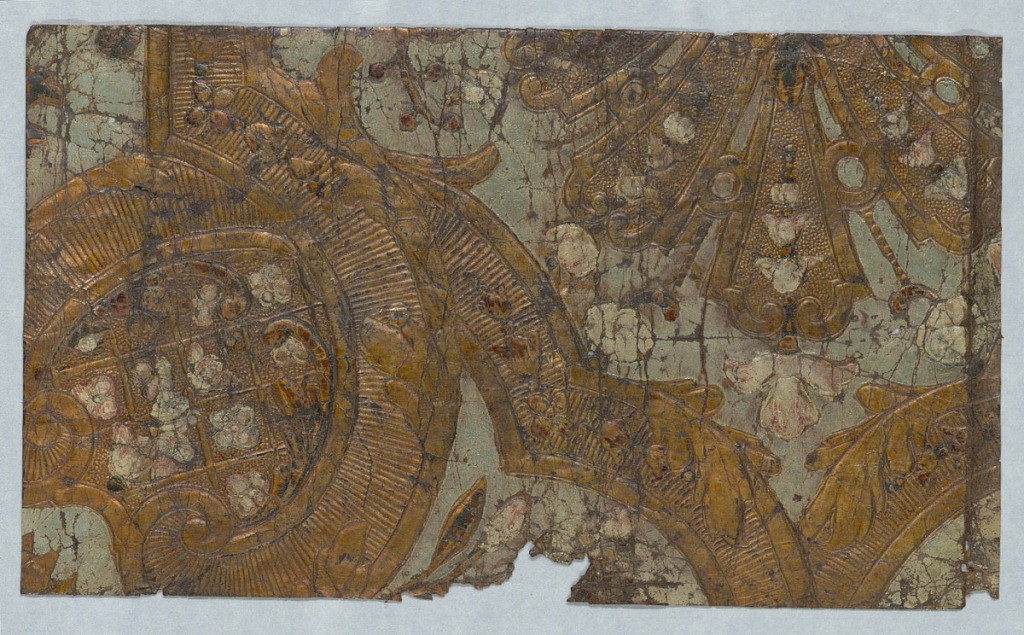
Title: Sidewall
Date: ca. 1710
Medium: Leather, stamped, painted, silvered
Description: Strapwork pattern containing bellflowers, also foliage scrolls and trellis design.